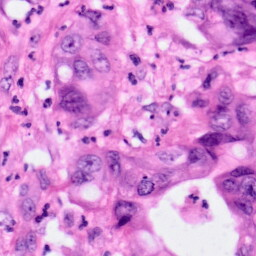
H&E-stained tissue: Pancreatic